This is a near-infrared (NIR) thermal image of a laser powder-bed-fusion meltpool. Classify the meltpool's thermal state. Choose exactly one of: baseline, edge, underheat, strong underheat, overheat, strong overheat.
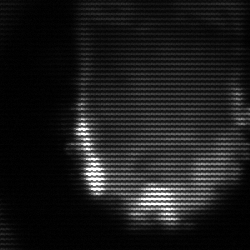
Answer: baseline